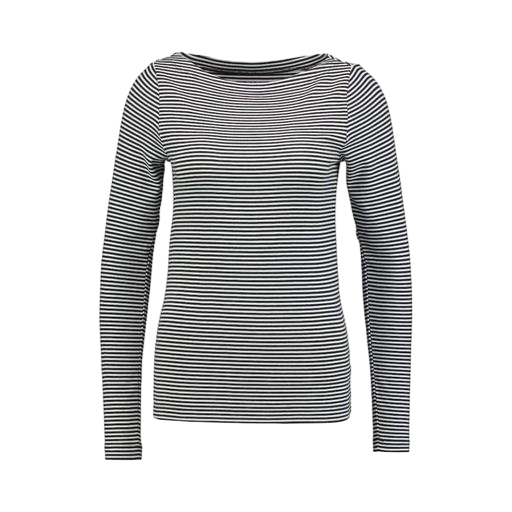
black striped long-sleeve t-shirt, green women's striped long-sleeve t-shirt, blue women's striped long-sleeve t-shirt, white background